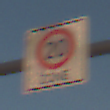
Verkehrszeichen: BeginnZone20
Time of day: SunriseSunset
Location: Outdoor (Nature)
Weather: PartlyCloudy
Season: NotSpecified
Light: Natural